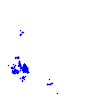
Particle: pion